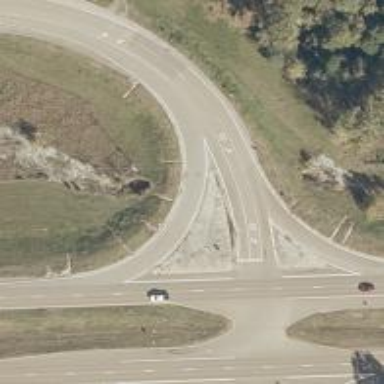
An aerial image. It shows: Trunk link road with asphalt surface.